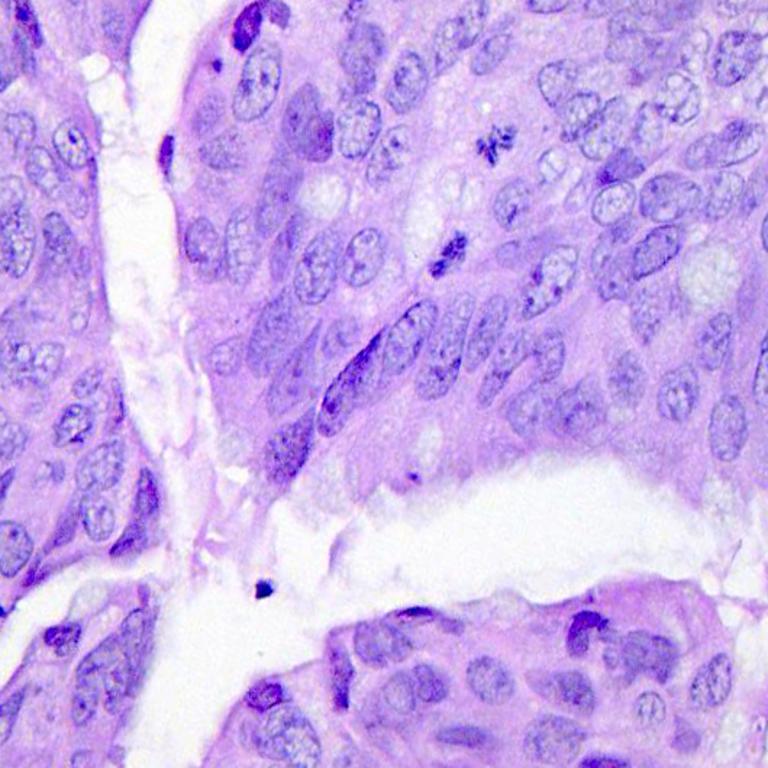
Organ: colon
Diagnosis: adenocarcinomas